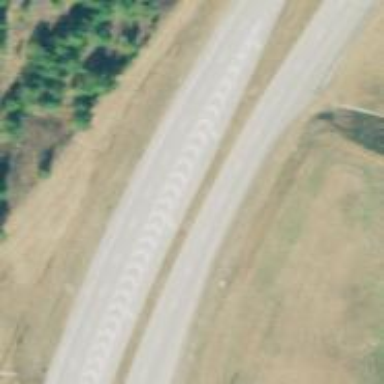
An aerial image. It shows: Asphalt road with primary link designation.